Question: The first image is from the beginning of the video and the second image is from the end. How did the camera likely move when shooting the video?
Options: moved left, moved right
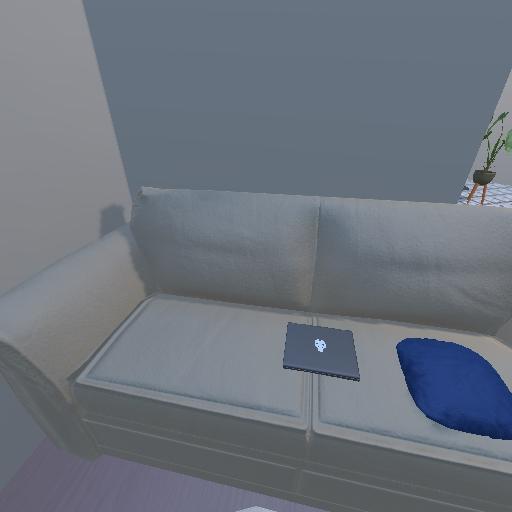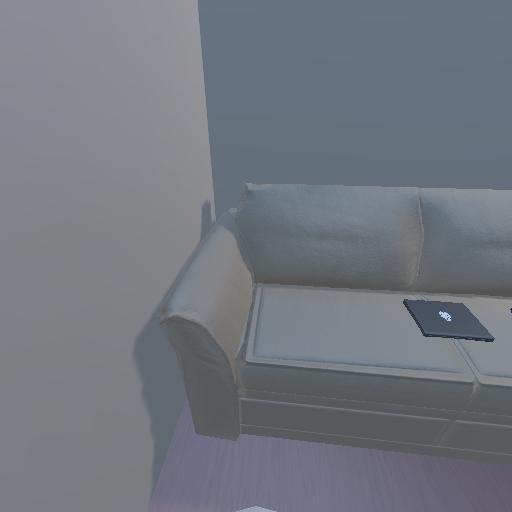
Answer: moved left